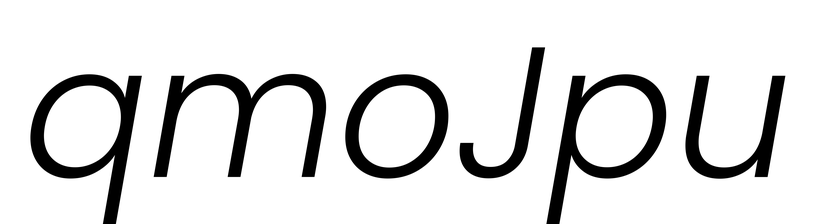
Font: Poppins-LightItalic